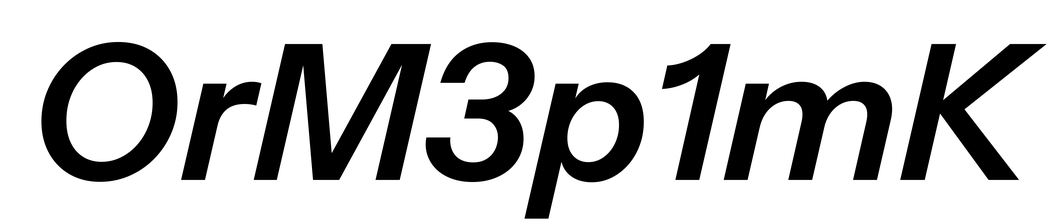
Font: InstrumentSans-Italic_SemiBold_Italic